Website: apple
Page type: customer-info-address
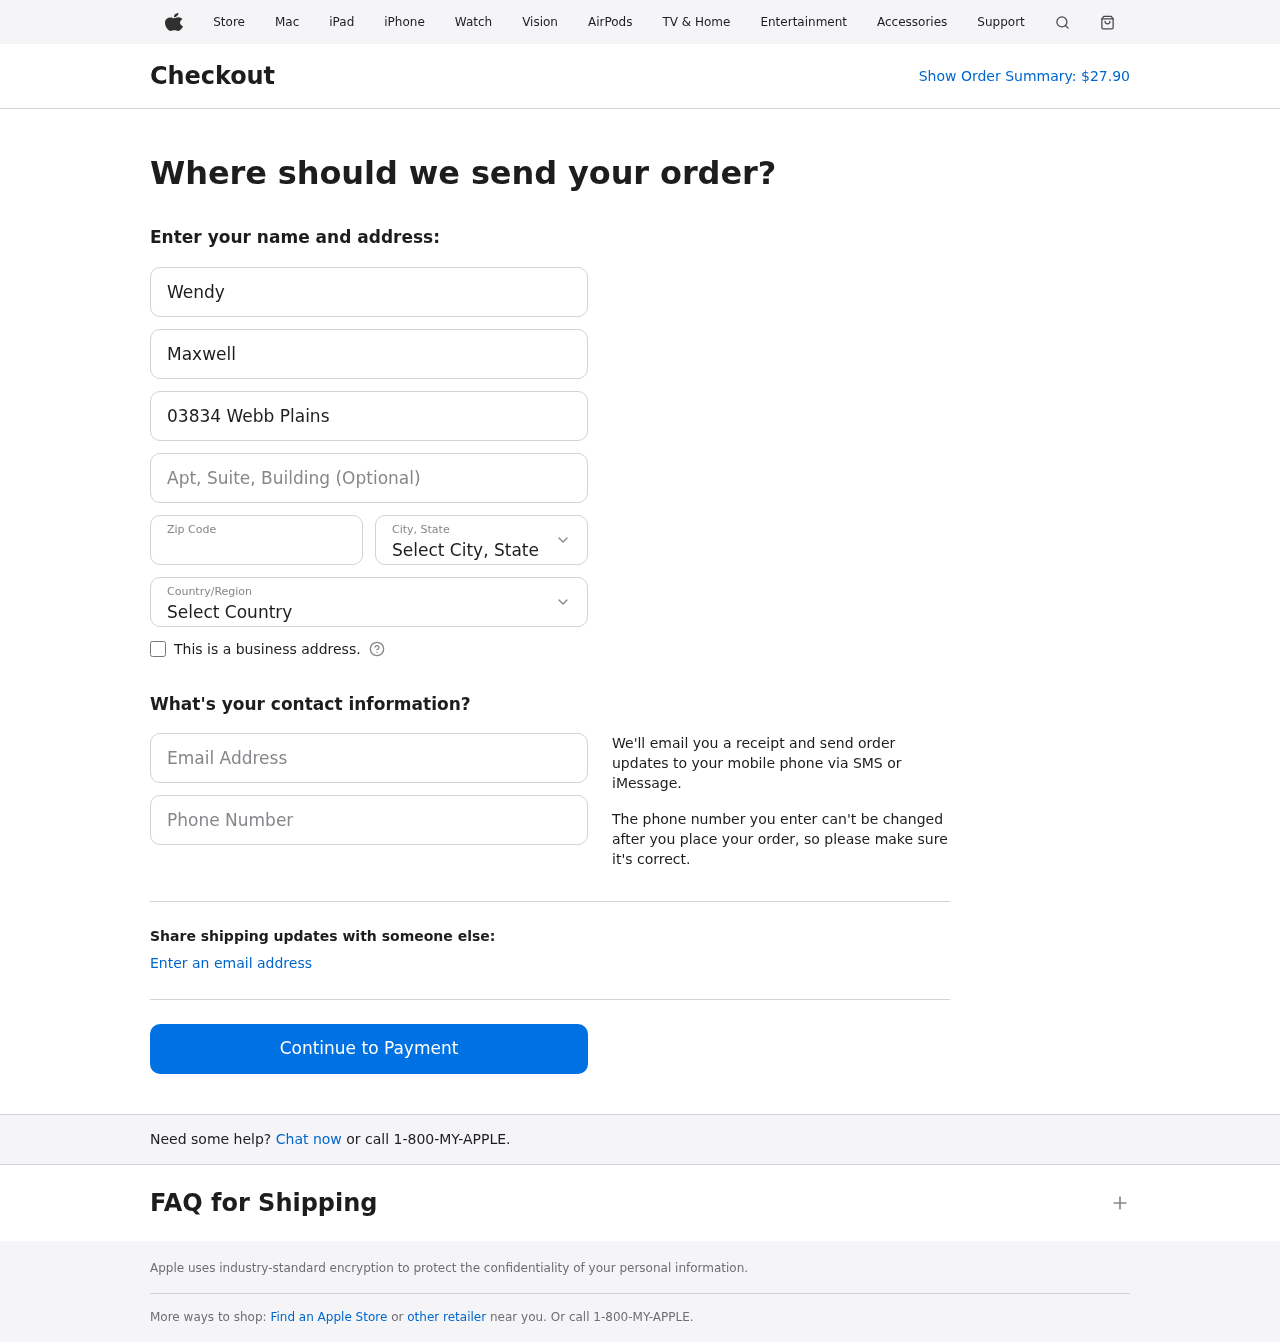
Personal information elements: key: PII_CITY_STATE
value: West Autumnchester, MH
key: PII_COUNTRY
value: United States
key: PII_EMAIL
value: wendymaxwell@gmail.com
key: PII_FIRSTNAME
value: Wendy
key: PII_LASTNAME
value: Maxwell
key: PII_PHONE
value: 3296854334
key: PII_POSTCODE
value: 33543
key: PII_STREET
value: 03834 Webb Plains Suite 739
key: PII_STREET2
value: Apt. 072
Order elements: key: ORDER_TOTAL
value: $27.90